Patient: sex M, age 44
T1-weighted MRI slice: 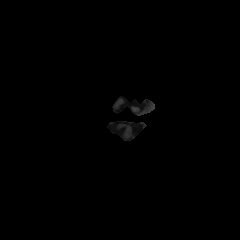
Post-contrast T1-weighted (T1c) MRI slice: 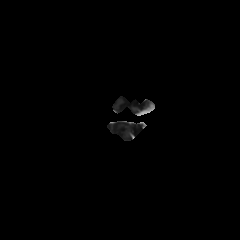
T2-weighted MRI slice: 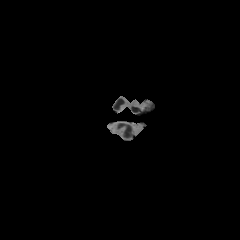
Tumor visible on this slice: no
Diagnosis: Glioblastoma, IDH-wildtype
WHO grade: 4